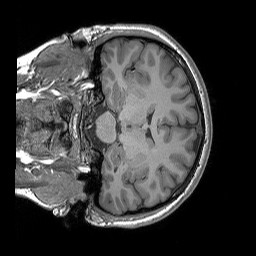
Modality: T1w
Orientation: coronal
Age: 28
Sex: female
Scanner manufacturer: siemens
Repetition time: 2.25 s
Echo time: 0.00302 s